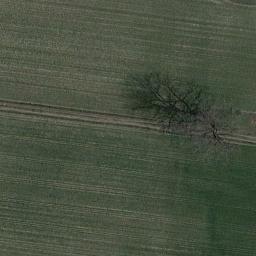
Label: meadow